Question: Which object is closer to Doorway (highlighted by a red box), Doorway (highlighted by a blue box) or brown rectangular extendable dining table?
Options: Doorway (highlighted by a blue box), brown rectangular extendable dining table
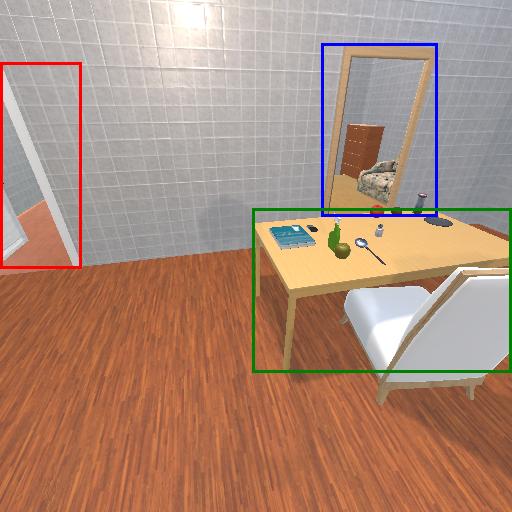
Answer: Doorway (highlighted by a blue box)